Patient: sex F, age 65
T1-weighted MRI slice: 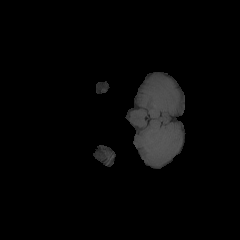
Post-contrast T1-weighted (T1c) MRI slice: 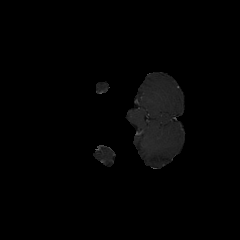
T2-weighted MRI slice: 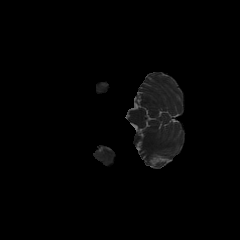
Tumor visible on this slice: no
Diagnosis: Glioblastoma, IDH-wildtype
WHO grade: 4